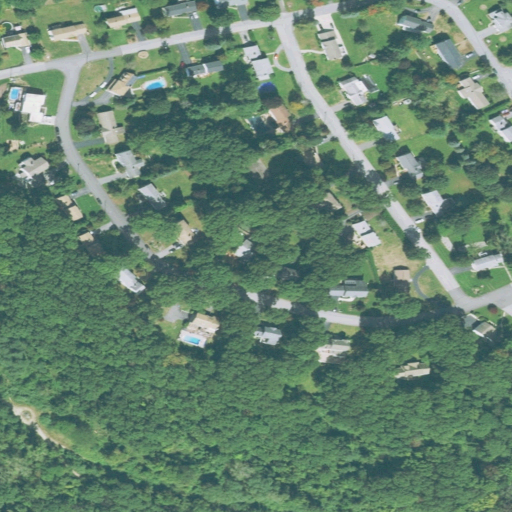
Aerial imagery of mountain in Rhode Island named Cumberland Hill containing deciduous forest, medium intensity development, low intensity development, open development, mixed forest, and high intensity development